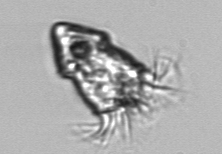
Label: Strombidium_inclinatum